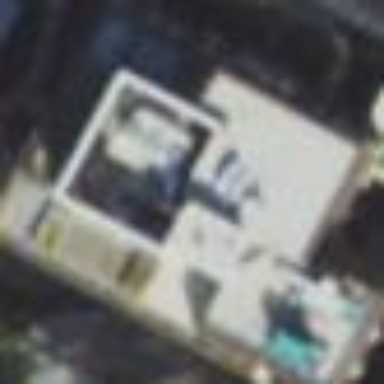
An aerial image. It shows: Part of building with flat concrete roof.